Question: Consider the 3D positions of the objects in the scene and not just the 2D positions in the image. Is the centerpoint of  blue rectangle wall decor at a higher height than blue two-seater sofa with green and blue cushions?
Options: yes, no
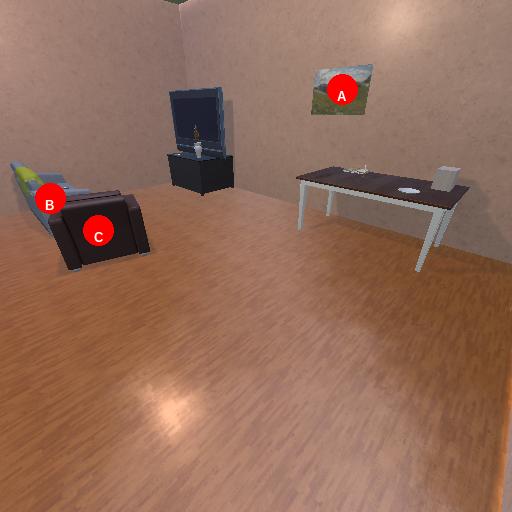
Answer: yes